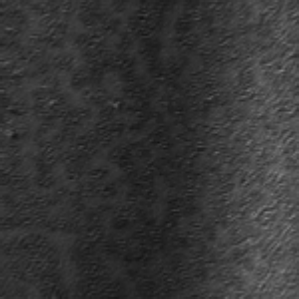
Label: frost